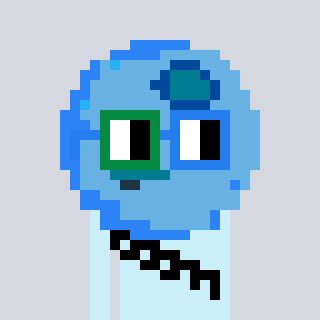
a pixel art character with square green and blue glasses, a blueberry-shaped head and a cold-colored body on a cool background